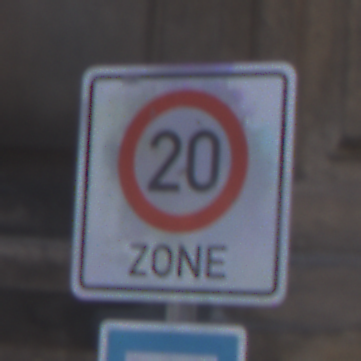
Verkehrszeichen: BeginnZone20
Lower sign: SackgasseFussgaengerDurchlaessig
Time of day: SunriseSunset
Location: Outdoor (Urban)
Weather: PartlyCloudy
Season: NotSpecified
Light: Natural